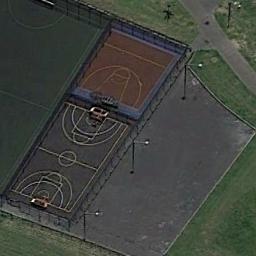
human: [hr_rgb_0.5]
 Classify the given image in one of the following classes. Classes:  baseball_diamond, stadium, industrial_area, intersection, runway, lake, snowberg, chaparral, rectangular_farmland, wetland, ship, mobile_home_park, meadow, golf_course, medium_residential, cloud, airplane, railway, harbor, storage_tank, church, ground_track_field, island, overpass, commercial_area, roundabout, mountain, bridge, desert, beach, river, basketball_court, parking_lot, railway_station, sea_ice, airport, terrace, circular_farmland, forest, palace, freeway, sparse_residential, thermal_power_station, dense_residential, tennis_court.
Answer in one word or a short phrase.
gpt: basketball_court